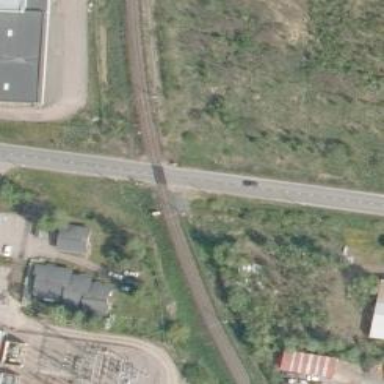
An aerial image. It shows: Railway signal.